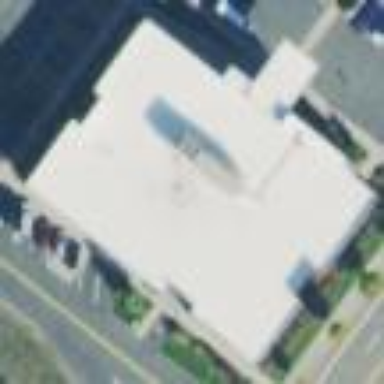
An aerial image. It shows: Clinic building offering healthcare services.